Question: This si my settings.py about 'static' in 'settings.py':
'''
STATIC_ROOT = '/home/coat/www/site/app/static/'
STATIC_URL = '/static/'
STATICFILES_DIRS = (
"/usr/lib/python2.6/site-packages/django/contrib/admin/static/",
# This is Django admin default static files
)
'''
I user django server:
'./manager runserver'
Then I open the URL: 'http://localhost:8000/static/admin/css/base.css'
It works very well.
But a open 'http://localhost/static/admin/css/base.css'
It print '404'

I had restart Nginx and uwsgi for many times, but it dosen't works.
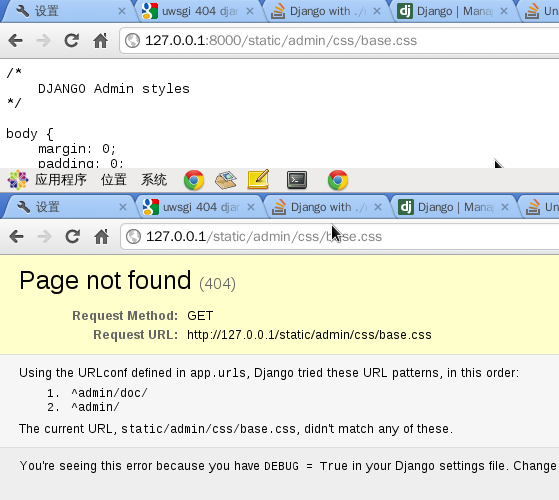
Answer: First things first, this is :
'''
STATIC_ROOT = '/home/coat/www/site/app/static/'
'''
hardcode absolute paths, you're just making your settings file less portable and probably killing kittens. Adapt this to your needs:
'''
import os.path
import posixpath
PROJECT_ROOT = os.path.abspath(os.path.join(os.path.dirname(__file__), '..')
STATIC_ROOT = os.path.join(PROJECT_ROOT, 'static')
# fix STATICFILES_DIRS too
'''
Now, to your question. django.contrib.staticfiles is fantastic but probably a little confusing at first.
1. You must understand the collectstatic command: Collects the static files into STATIC_ROOT. [...] Files are searched by using the enabled finders. The default is to look in all locations defined in STATICFILES_DIRS and in the 'static' directory of apps specified by the INSTALLED_APPS setting.
2. With runserver, staticfiles are served automatically, but in production mode (DEBUG=False, real HTTP server like Nginx), you should run collectstatic to (re)build STATIC_ROOT
3. STATIC_ROOT: is the root path where the HTTP server should serve static files from.
4. STATIC_URL: is the root URL where the HTTP server should serve static files to.
5. STATICFILES_DIRS: other static directories, in addition to each app's "static" subdirectory. Because django.contrib.admin is a normal app with a "static" folder, there is no need to specify it in the settings.
: if STATIC_ROOT resolves to '/home/coat/www/site/app/static/', and STATIC_URL is '/static/', then you should:
1. Run collectstatic management command
2. Configure Nginx to serve /home/coat/www/site/app/static/ on /static/, ie.: location ^~ /static/ {
alias /home/coat/www/site/app/static/;
}
3. Reload nginx